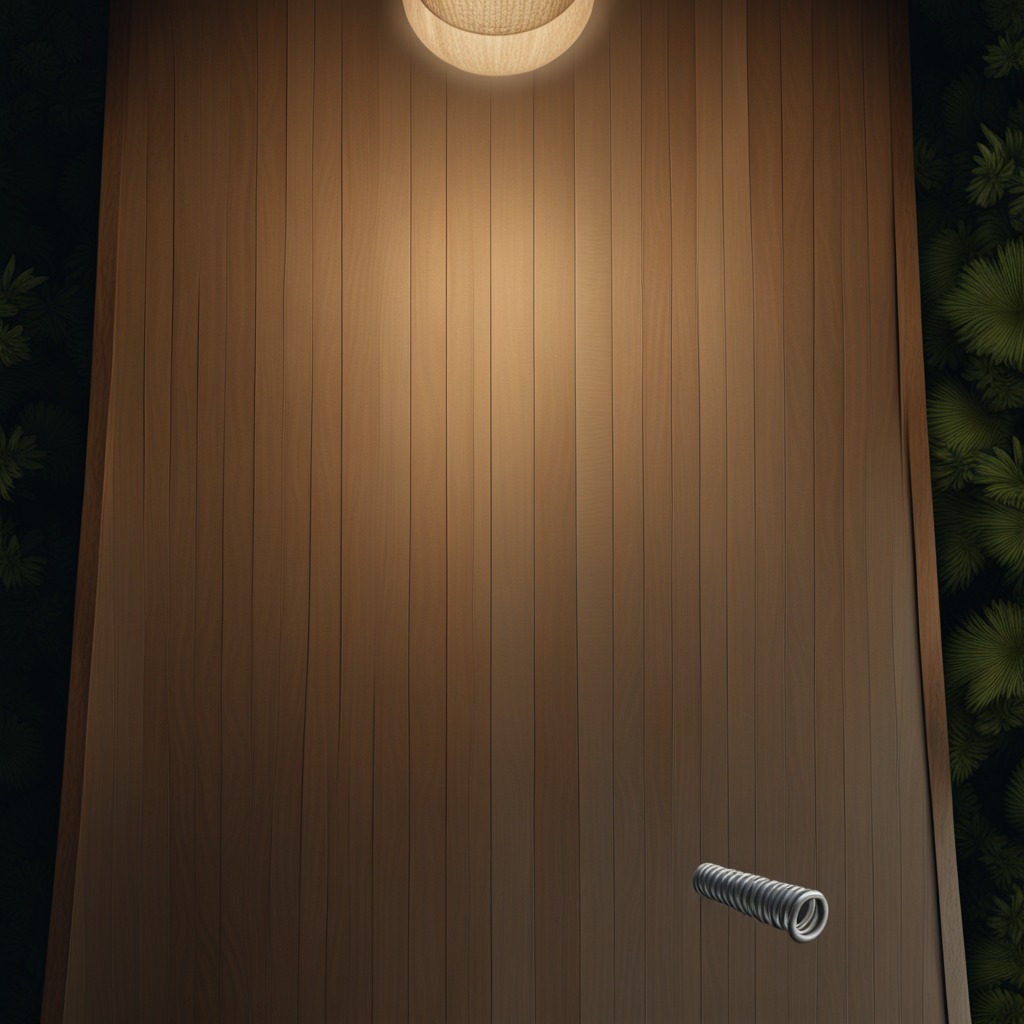
A coiled metal spring is lying on a wooden table inside a jungle field workshop tent at night.